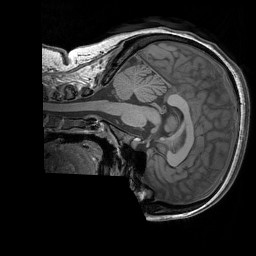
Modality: T1w
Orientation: sagittal
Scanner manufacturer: siemens
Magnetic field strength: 3 T
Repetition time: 1.83 s
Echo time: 0.00303 s